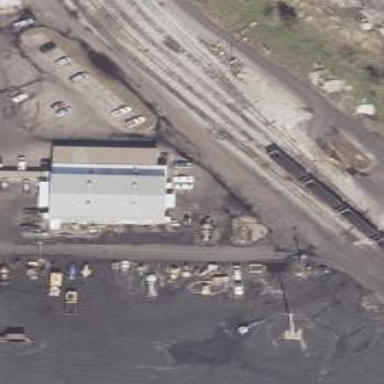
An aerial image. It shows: Railway spur service.